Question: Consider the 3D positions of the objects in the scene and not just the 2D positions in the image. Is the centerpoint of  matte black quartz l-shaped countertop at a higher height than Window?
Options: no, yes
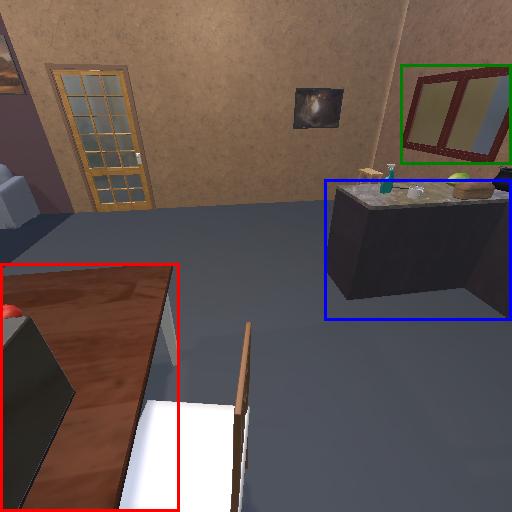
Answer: no